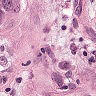
Metastatic tissue present: yes